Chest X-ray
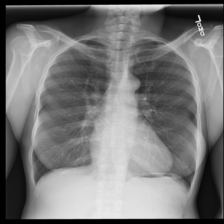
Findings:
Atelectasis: negative
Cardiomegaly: negative
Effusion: negative
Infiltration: negative
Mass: negative
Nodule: negative
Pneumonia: negative
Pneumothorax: negative
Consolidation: negative
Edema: negative
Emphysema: negative
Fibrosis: negative
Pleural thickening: negative
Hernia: negative